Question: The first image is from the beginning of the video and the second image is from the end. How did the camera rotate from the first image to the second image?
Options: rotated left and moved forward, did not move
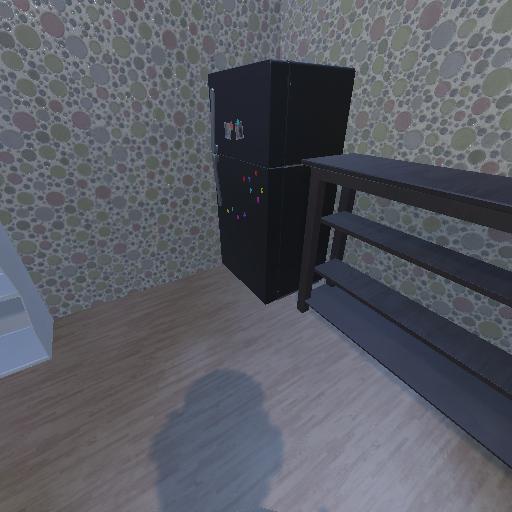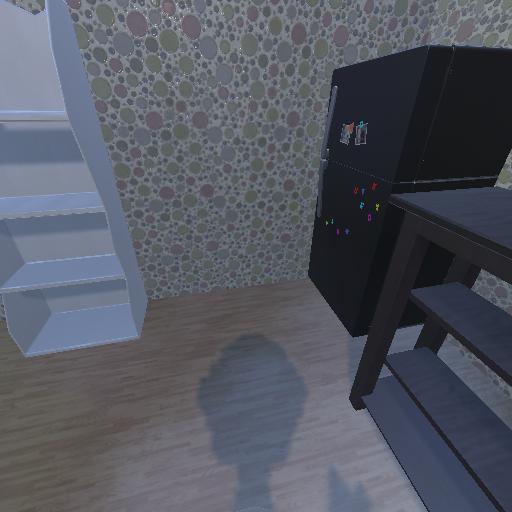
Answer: rotated left and moved forward